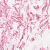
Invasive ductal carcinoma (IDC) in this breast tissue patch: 0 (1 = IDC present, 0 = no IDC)